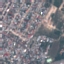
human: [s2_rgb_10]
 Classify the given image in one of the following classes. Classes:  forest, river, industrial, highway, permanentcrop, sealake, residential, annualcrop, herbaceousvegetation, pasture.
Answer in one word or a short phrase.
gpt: Residential